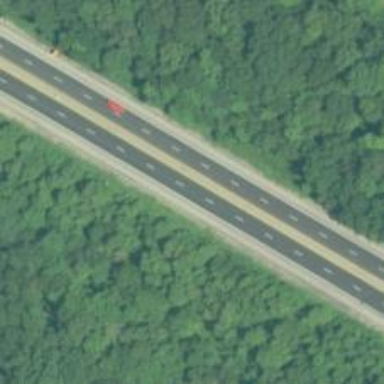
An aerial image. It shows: Motorway.